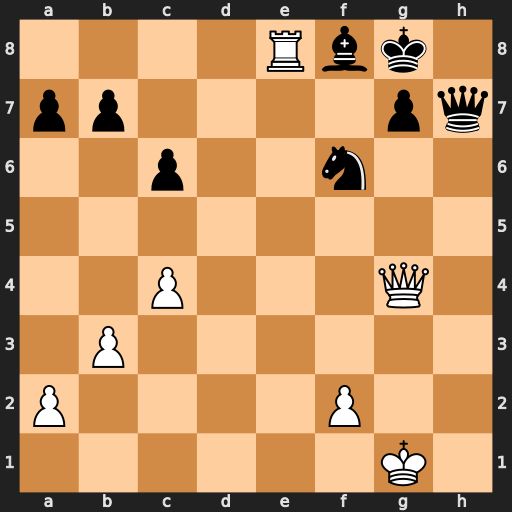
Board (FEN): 4Rbk1/pp4pq/2p2n2/8/2P3Q1/1P6/P4P2/6K1
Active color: w
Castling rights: -
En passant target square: -
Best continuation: Qe6+ Kh8 Rxf8+